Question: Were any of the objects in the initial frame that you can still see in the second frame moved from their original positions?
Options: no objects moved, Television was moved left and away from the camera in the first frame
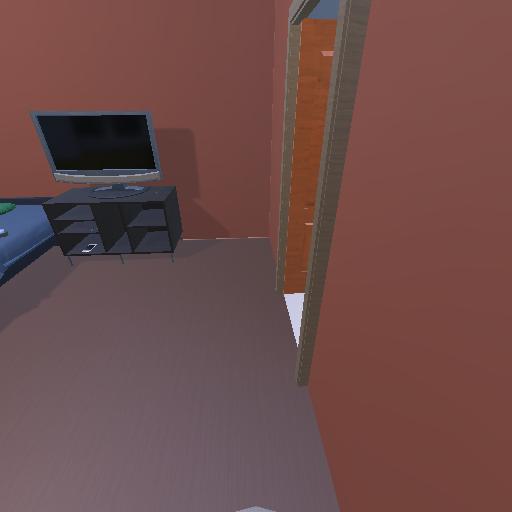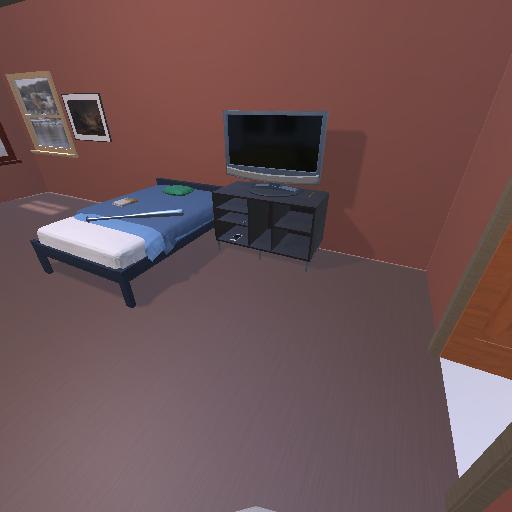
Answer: no objects moved